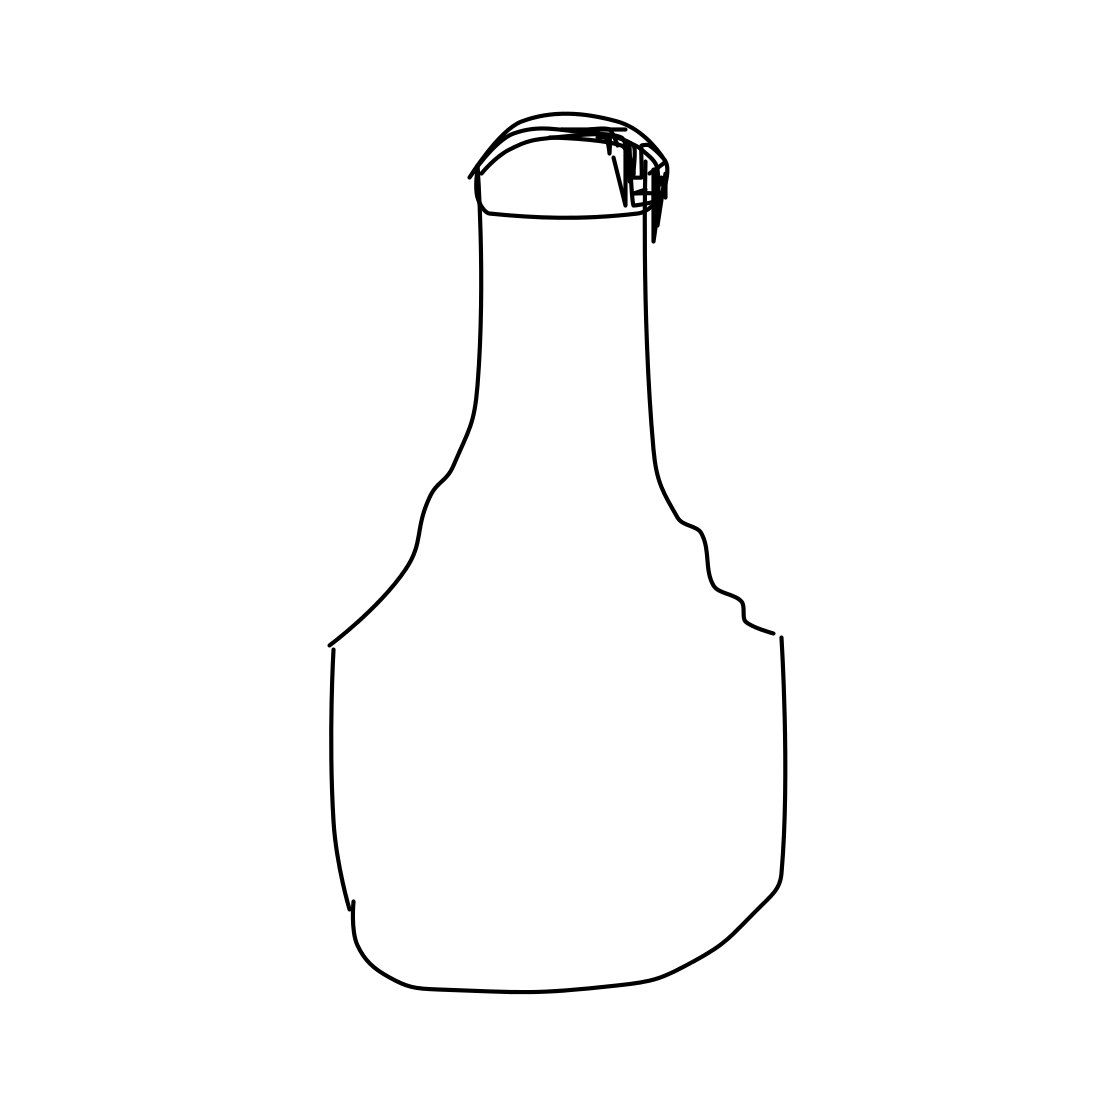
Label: vase